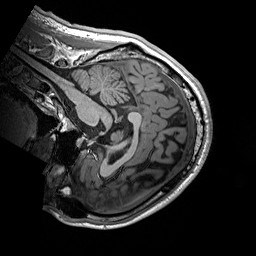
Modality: T1w
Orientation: sagittal
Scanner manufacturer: siemens
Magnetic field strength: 3 T
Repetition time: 2.2 s
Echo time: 0.00244 s